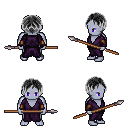
a pixel art fantasy rpg character, male body template, dark elf, purple skin, purple robe, white pants, gray parted hairstyle, cloth bracers, spear, four views (front, back, left, right), 2x2 character sprite sheet, small pixel art, hard edges, no anti-aliasing